Interaction volume radius: 10 \u00c5
Interaction volume height: 25 \u00c5
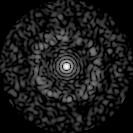
Disorder parameter: 0.8305